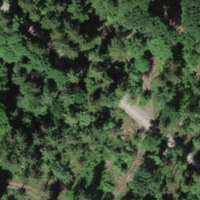
EUNIS habitat code: 44
Species observed at this site:
Euphorbia cyparissias